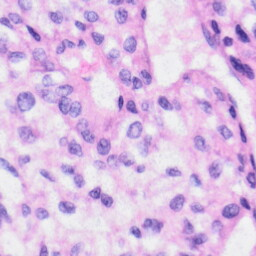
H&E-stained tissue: Liver